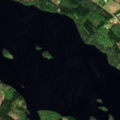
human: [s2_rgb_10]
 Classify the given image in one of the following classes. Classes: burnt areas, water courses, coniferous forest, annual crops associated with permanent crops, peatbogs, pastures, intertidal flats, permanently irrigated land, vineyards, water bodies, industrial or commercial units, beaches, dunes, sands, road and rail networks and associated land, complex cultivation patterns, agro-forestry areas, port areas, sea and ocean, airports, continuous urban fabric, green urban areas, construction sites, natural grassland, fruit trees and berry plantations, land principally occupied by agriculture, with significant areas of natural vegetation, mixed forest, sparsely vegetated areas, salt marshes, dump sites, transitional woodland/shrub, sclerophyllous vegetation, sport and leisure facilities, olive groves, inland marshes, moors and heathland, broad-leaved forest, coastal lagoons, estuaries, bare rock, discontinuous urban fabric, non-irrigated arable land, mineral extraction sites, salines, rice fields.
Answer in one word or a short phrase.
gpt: broad-leaved forest, mixed forest, water bodies